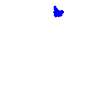
Particle: electron